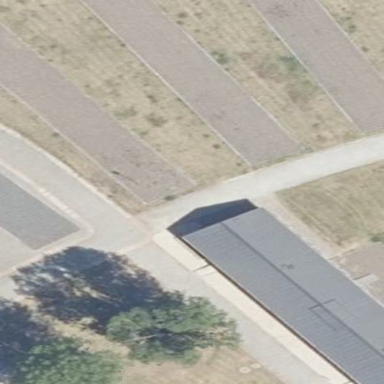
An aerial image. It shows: Historic barrack building with gravel surface.